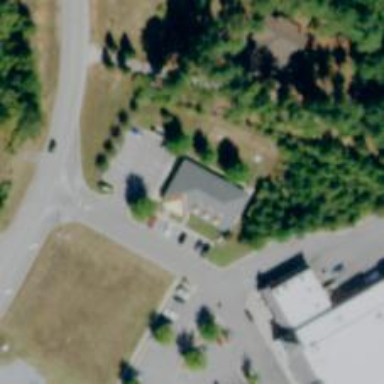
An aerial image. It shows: Veterinary facility.